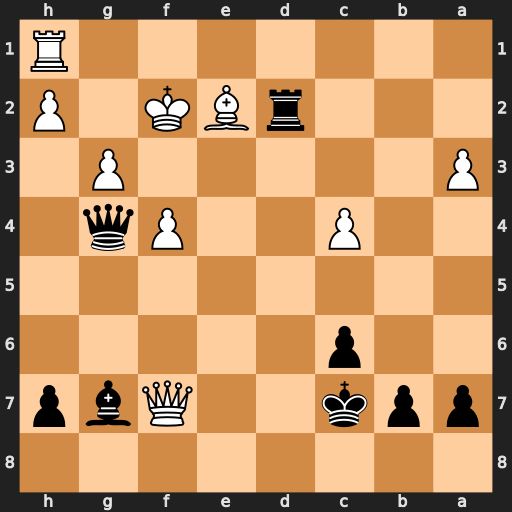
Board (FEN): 8/ppk2Qbp/2p5/8/2P2Pq1/P5P1/3rBK1P/7R
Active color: b
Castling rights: -
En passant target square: -
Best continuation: Kd8 Re1 Bd4+ Kg2 Rxe2+ Rxe2 Qxe2+